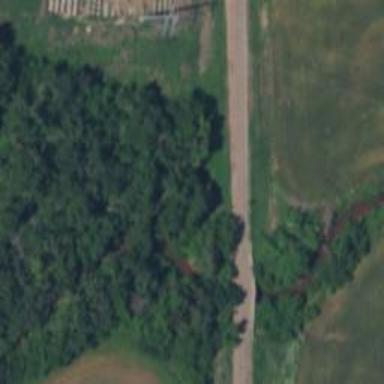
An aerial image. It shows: Unclassified road with bridge.